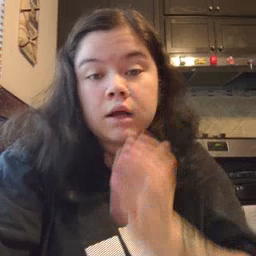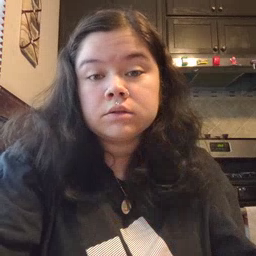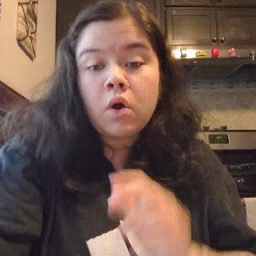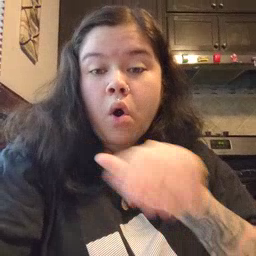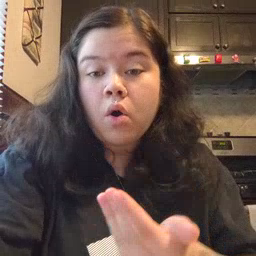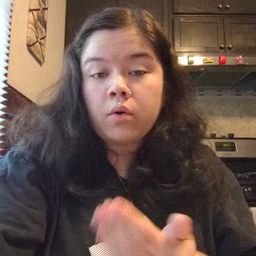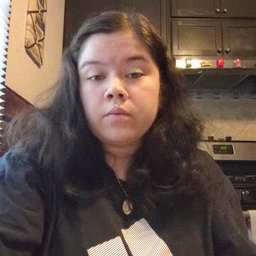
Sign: all